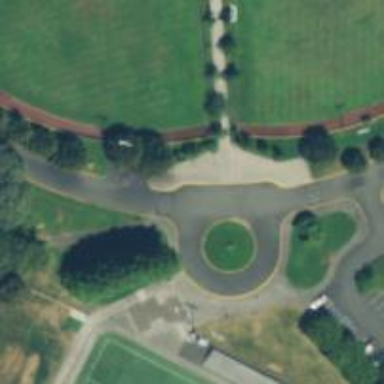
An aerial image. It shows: Memorial site with historic significance.